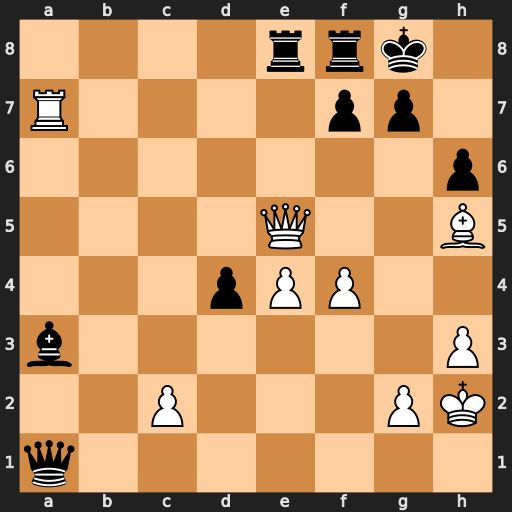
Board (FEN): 4rrk1/R4pp1/7p/4Q2B/3pPP2/b6P/2P3PK/q7
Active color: w
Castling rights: -
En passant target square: -
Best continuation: Bxf7+ Rxf7 Qxe8+